Chest X-ray:
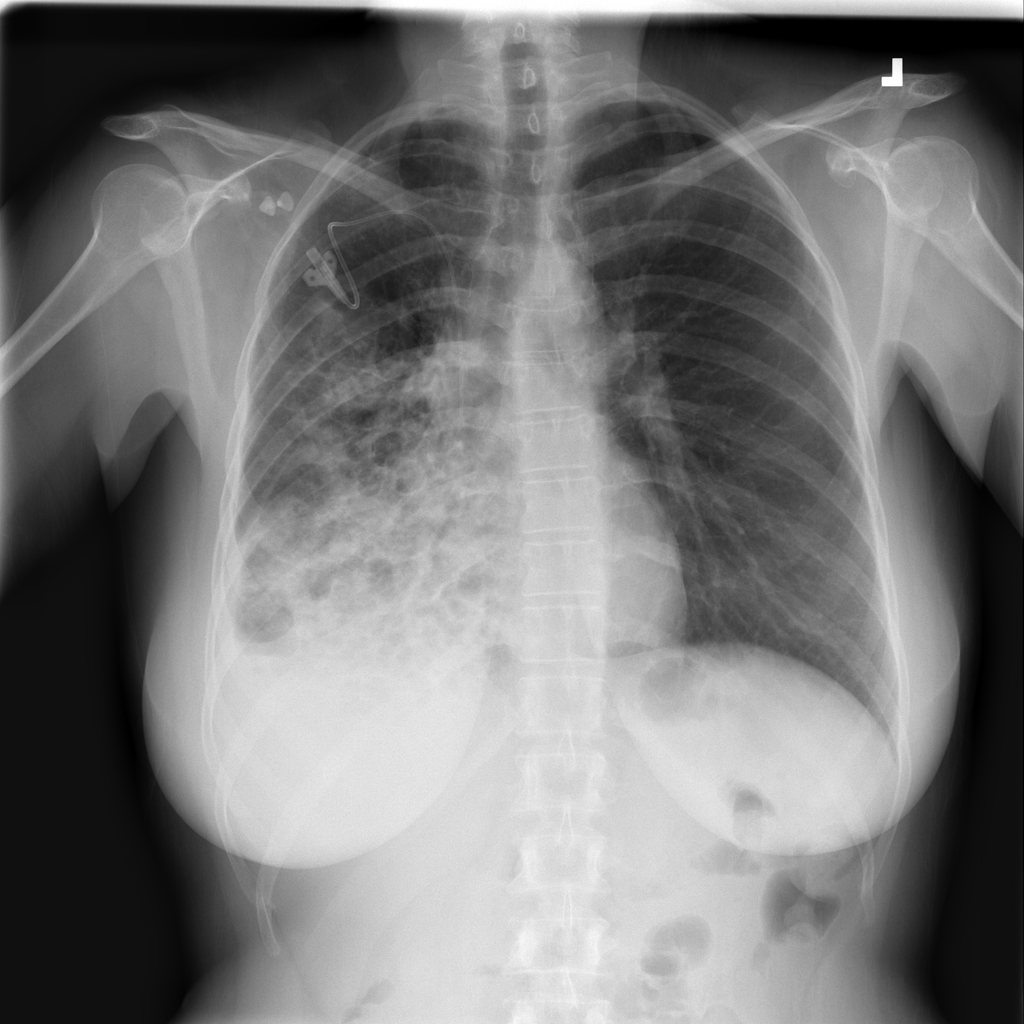
Findings: Consolidation, Effusion
No abnormal finding: no